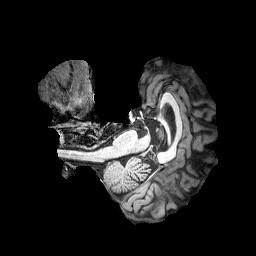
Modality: T1w
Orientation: axial
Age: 52
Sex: female
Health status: healthy